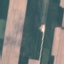
Land use / land cover class: AnnualCrop